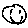
Label: smiley face